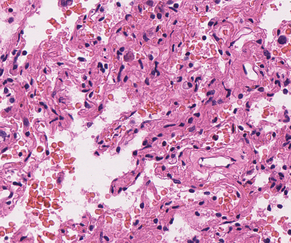
Tumor epithelial tissue: no
Tumor-associated stroma tissue: no
Normal tissue: yes